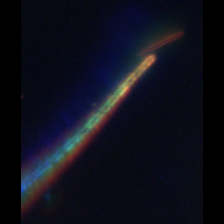
Taxon: Chaetoceros
Group: Diatoms